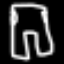
Label: pants